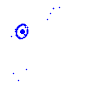
Particle: pion